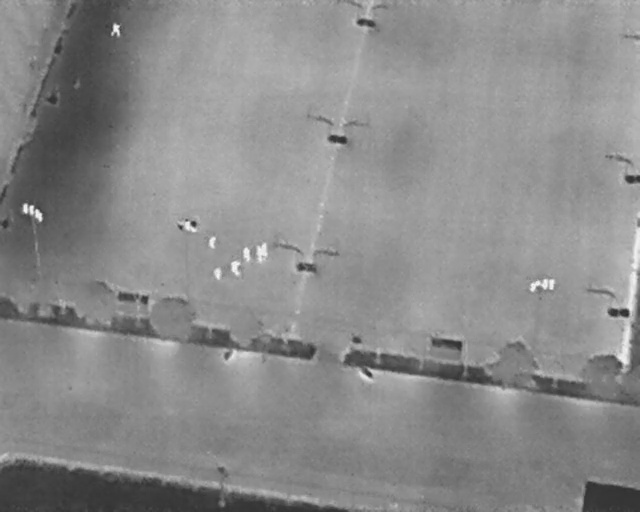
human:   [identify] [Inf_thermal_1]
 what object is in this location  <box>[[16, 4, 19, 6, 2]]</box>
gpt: <ref>1 medium person at the top left</ref>